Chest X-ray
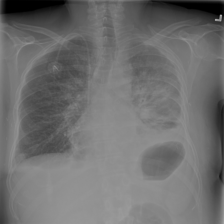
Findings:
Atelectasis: negative
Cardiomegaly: negative
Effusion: negative
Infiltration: positive
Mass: positive
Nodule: negative
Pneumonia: negative
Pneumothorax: negative
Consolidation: negative
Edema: negative
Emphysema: negative
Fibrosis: negative
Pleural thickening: positive
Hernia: negative